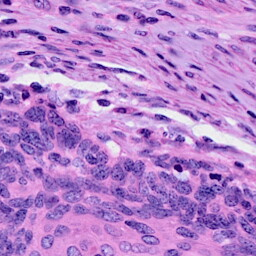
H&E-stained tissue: Cervix